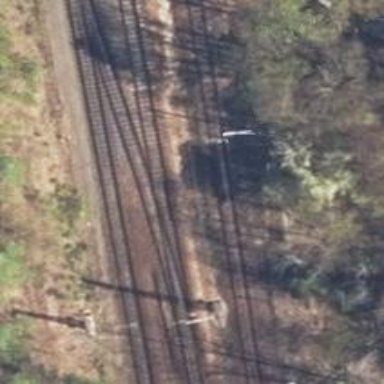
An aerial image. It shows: Railway yard with electrified contact lines.